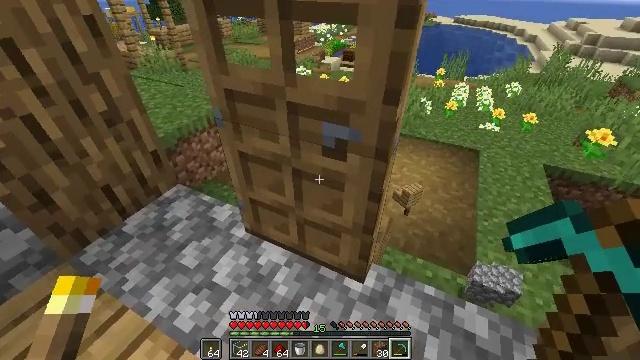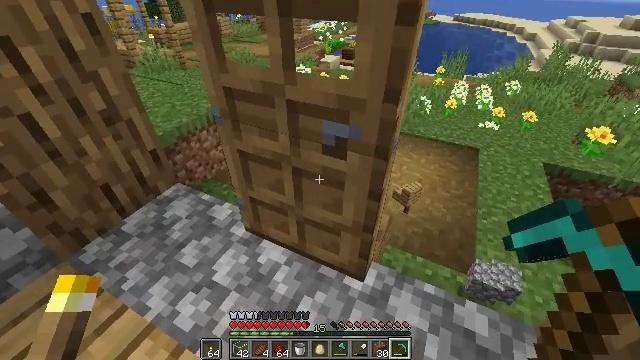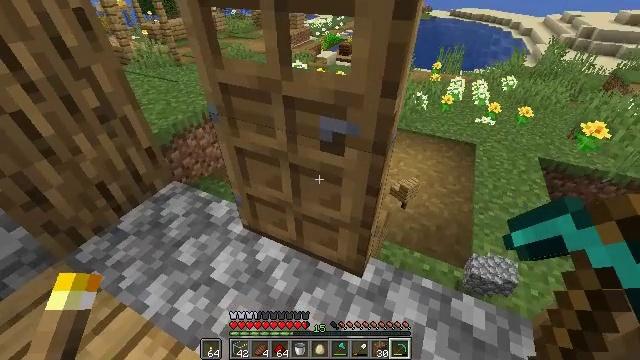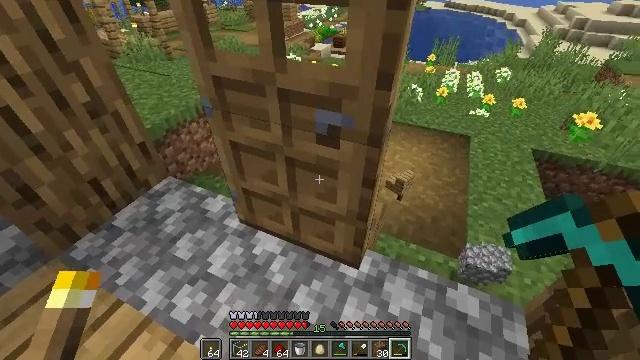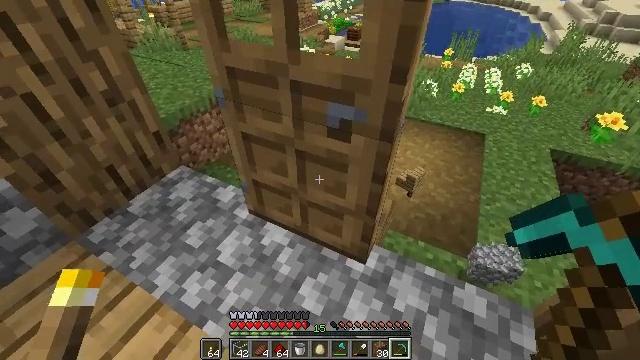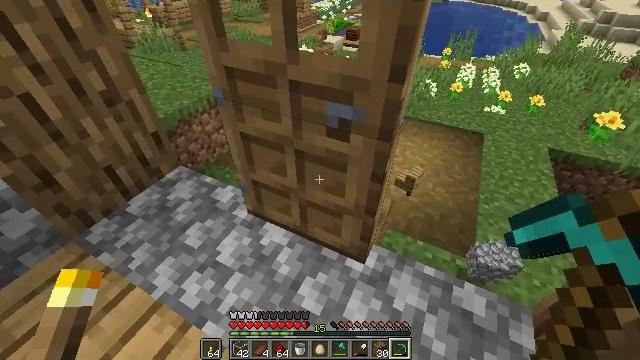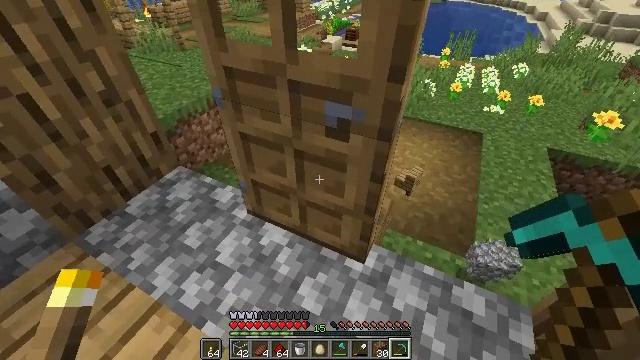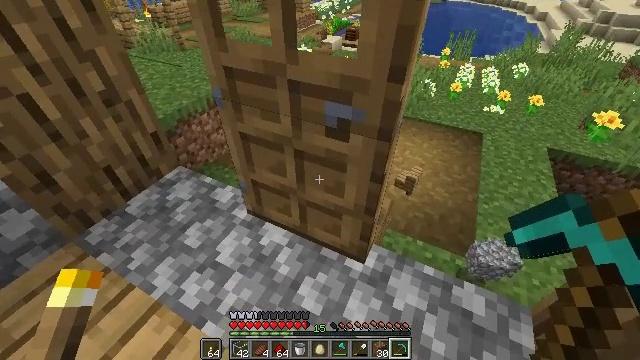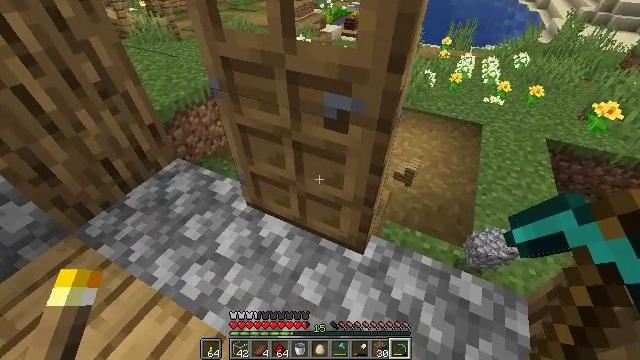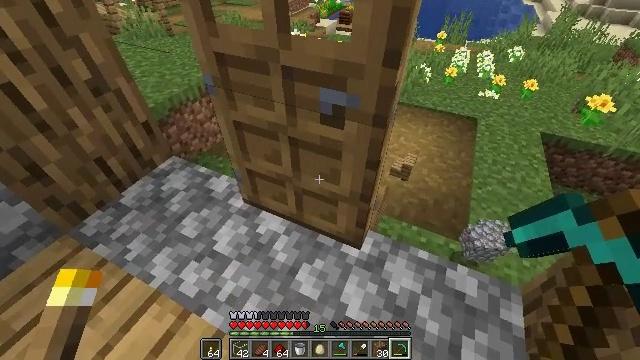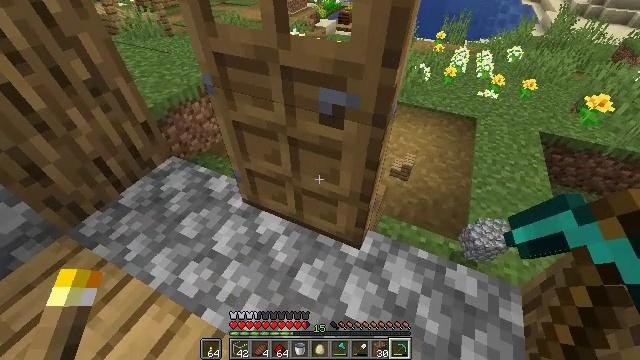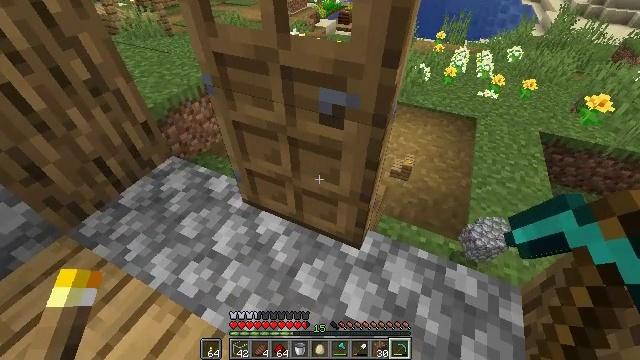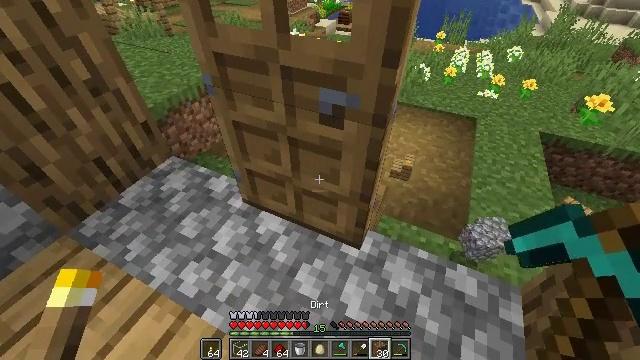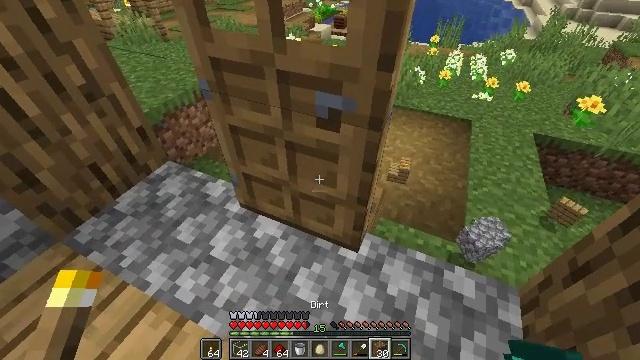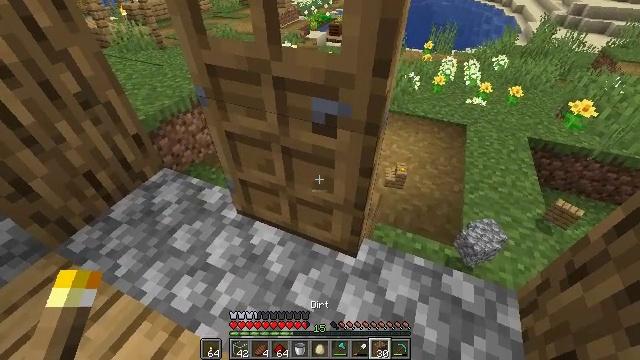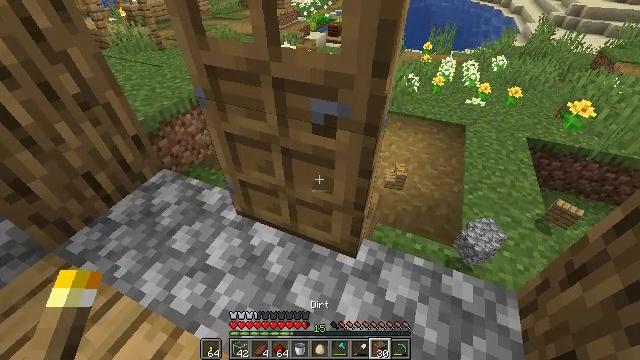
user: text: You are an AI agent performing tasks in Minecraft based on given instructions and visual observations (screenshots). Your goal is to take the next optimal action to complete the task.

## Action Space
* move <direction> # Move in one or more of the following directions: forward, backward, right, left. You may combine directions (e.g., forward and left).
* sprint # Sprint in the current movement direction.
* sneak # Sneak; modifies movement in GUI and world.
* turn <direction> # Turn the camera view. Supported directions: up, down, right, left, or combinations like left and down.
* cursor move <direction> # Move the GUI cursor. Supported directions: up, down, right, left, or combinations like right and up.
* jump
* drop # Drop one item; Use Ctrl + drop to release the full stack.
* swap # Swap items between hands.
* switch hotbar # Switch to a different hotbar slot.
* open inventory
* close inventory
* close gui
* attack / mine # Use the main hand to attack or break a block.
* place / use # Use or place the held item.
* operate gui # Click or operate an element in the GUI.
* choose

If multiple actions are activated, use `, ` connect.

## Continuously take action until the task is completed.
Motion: motion action
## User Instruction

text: Attack the oak door to gather it.
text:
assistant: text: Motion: no_op
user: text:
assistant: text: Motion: no_op
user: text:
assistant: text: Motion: turn right and down
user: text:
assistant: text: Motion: turn left and down
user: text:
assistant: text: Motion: no_op
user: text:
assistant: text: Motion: no_op
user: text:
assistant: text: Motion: no_op
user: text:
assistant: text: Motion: turn down
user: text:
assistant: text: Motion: turn right
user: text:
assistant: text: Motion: no_op
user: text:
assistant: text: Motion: no_op
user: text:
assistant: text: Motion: no_op
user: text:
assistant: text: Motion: no_op
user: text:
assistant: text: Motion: turn up
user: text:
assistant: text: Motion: no_op
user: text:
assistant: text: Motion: no_op
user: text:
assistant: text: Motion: no_op
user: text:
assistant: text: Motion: no_op
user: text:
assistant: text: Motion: no_op
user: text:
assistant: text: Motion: no_op
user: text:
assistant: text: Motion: no_op
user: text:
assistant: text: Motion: no_op
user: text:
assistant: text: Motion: no_op
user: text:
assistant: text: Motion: no_op
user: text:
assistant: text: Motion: no_op
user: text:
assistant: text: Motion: no_op
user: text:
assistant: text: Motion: no_op
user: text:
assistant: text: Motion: no_op
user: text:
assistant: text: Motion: no_op
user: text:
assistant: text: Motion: no_op